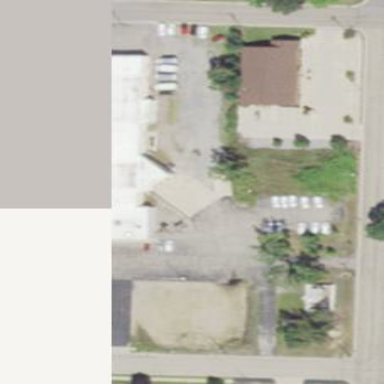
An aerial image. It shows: Commercial building.